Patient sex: M
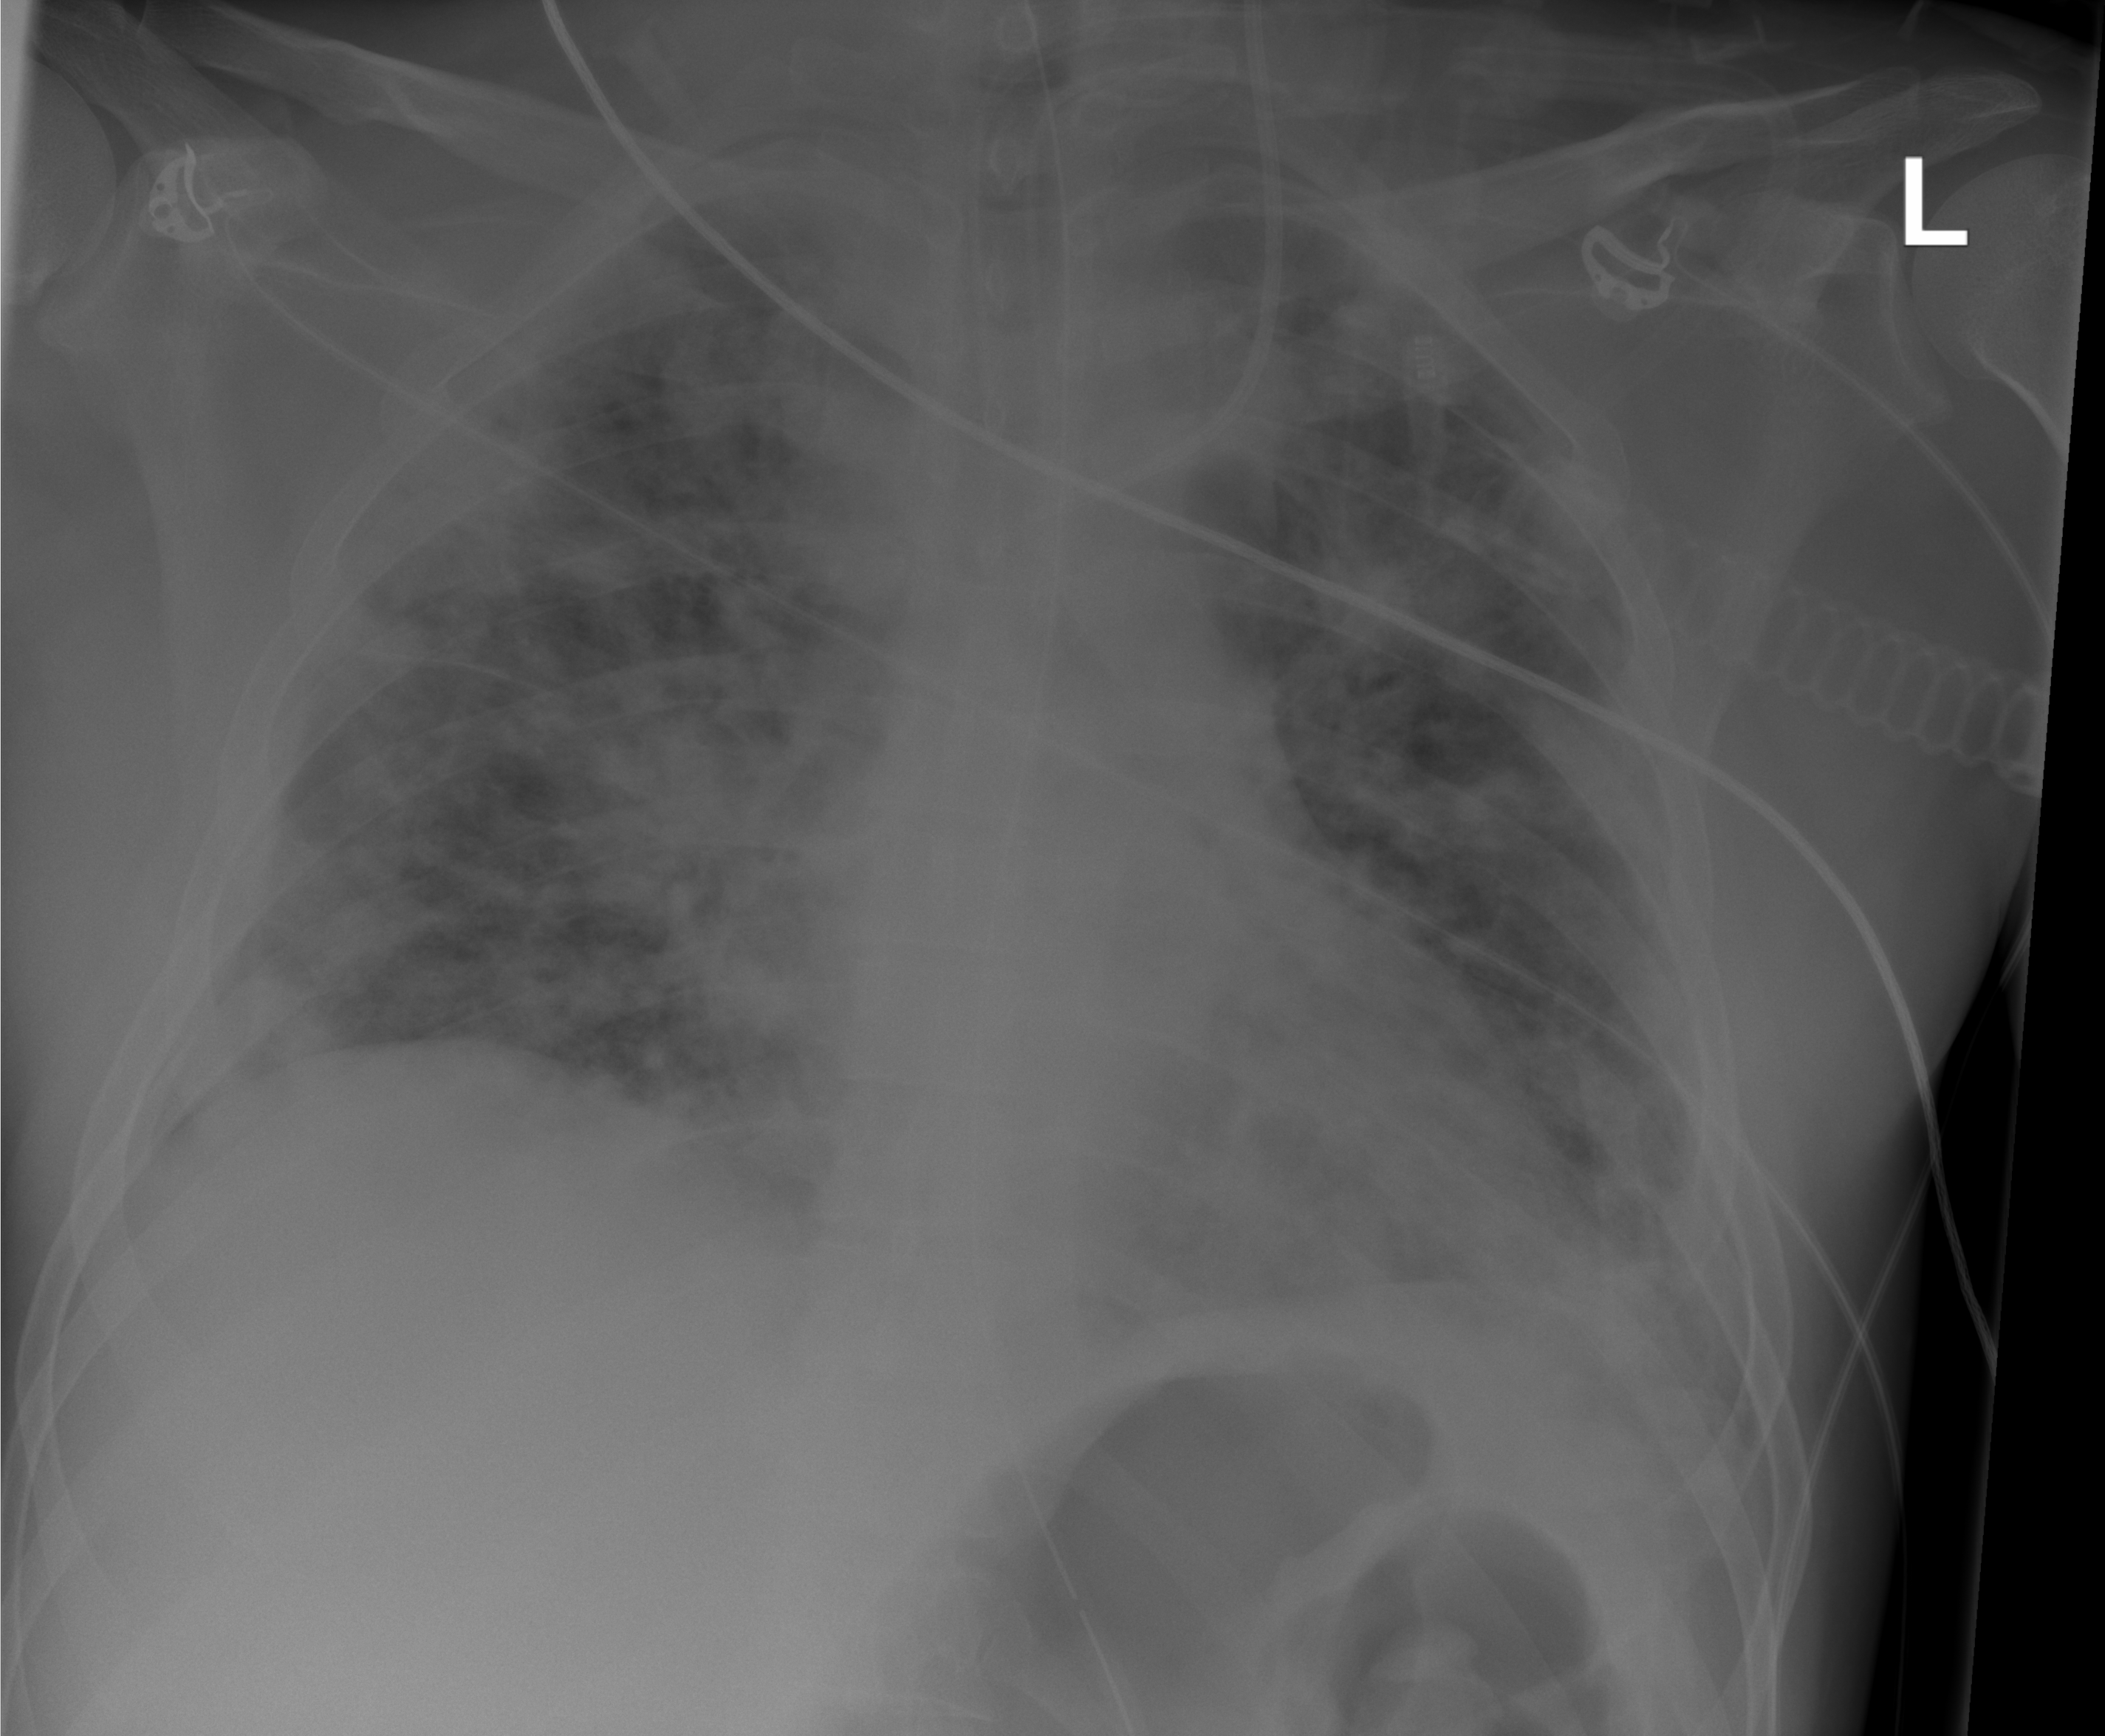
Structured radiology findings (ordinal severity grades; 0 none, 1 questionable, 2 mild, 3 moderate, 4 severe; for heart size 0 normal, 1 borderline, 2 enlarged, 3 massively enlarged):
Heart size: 0
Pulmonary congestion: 2
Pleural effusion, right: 1
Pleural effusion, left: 2
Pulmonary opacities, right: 3
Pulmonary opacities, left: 3
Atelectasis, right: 3
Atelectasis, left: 2